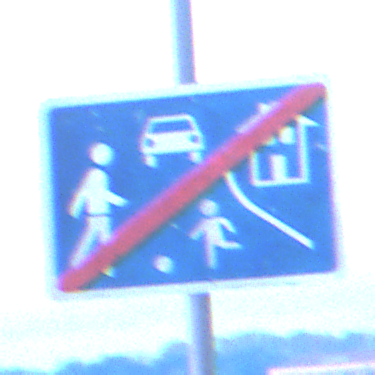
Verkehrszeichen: EndeVerkehrsberuhigterBereich
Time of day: Dawn
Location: Outdoor (Urban)
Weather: PartlyCloudy
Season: NotSpecified
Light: Natural